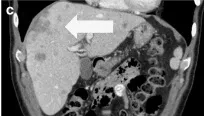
High Aggregates of the basaloid tumour cells are also present (b). X40.
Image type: radiology (ct)